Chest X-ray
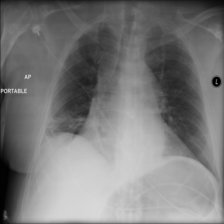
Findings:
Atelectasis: positive
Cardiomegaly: negative
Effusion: negative
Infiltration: positive
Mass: negative
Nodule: negative
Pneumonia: negative
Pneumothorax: negative
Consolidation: negative
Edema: negative
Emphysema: negative
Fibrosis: negative
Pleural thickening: negative
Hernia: negative